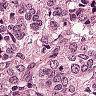
Metastatic tissue present: yes